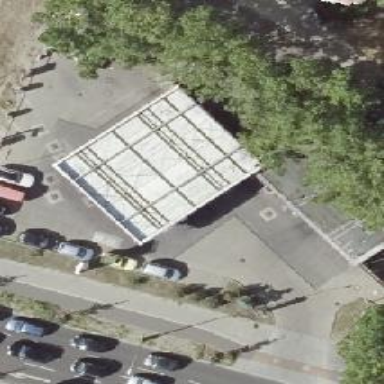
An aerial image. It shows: Fuel station.